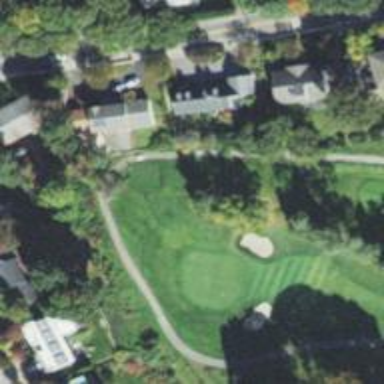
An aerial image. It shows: Path used for both walking and golf.